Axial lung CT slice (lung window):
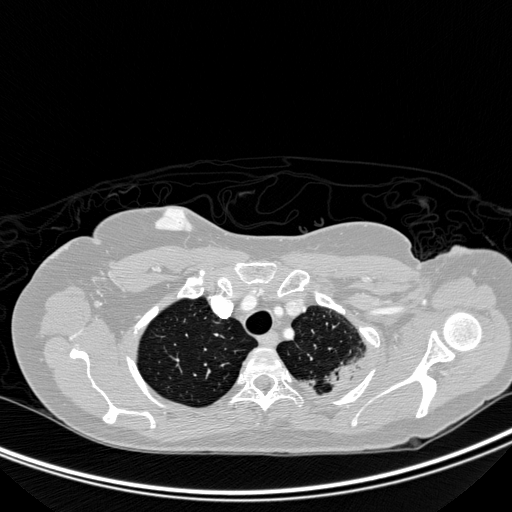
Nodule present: no